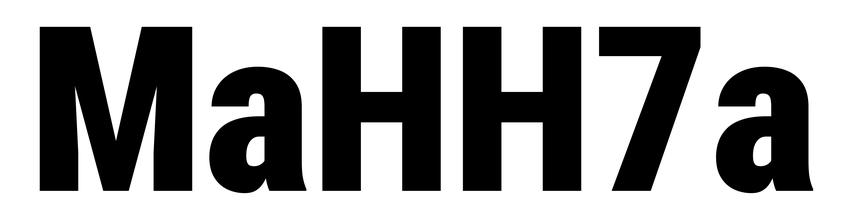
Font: Roboto_Condensed_Black